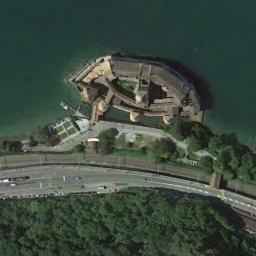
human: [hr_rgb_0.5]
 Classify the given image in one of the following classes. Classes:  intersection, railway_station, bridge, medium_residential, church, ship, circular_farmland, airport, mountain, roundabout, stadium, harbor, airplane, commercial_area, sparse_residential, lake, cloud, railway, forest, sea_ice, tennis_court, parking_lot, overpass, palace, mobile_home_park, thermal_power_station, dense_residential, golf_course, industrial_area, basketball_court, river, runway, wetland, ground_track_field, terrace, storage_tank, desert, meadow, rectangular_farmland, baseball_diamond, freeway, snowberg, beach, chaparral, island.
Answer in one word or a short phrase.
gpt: palace